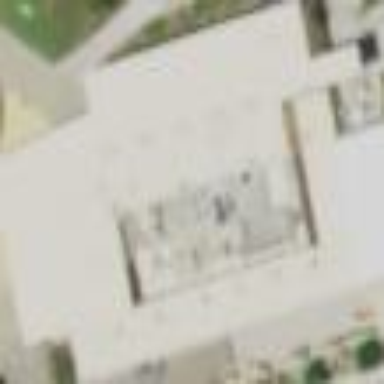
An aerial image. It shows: University building belonging to academic school or college.